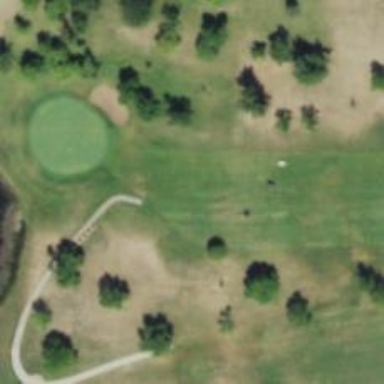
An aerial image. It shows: View of golf hole.